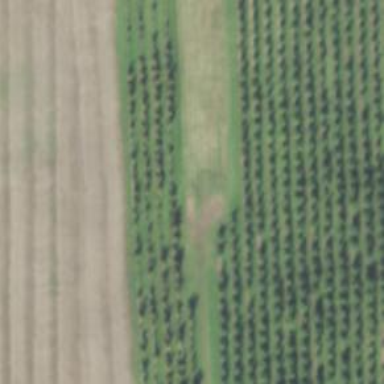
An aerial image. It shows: Orchard.